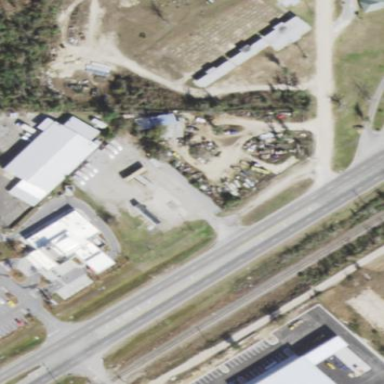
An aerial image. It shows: Scrap yard located in industrial area.